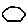
Label: hexagon